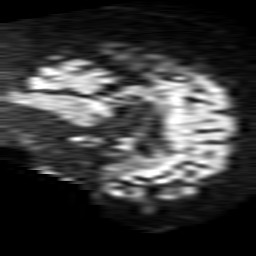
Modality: TRACE
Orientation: sagittal
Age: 74
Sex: male
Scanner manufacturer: philips
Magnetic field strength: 1.5 T
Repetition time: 3.542 s
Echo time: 0.09411 s